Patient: sex M, age 68
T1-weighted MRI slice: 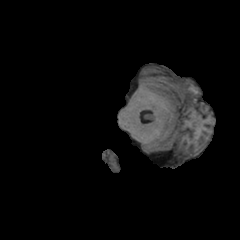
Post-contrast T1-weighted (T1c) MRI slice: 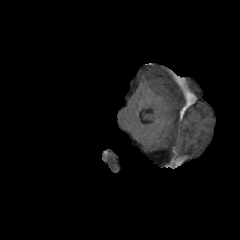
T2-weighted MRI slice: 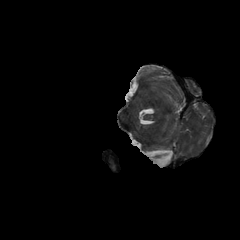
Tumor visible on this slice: no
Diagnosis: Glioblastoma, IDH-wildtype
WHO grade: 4